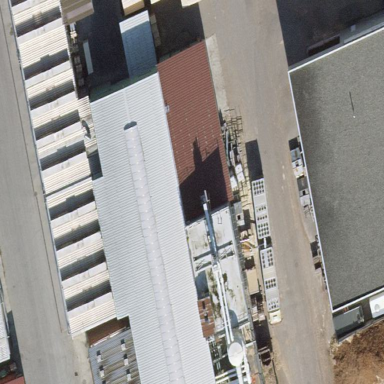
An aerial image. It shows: Industrial building.